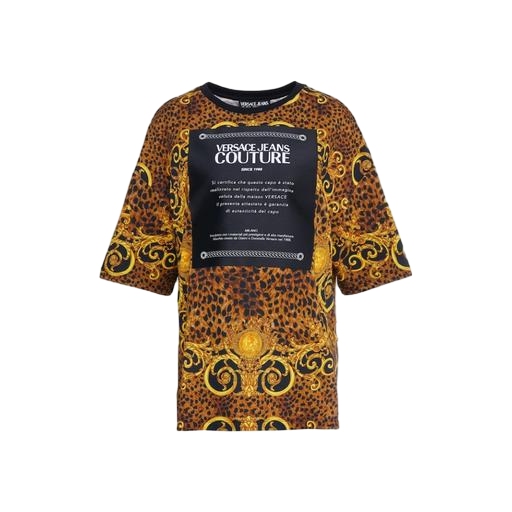
t-shirt venture print, graphic t-shirt, multicolor women's leopard-print t, white background